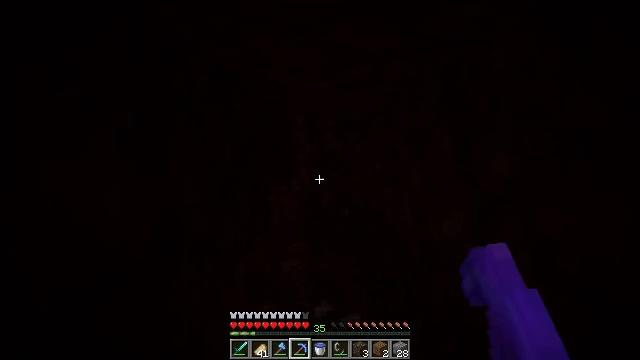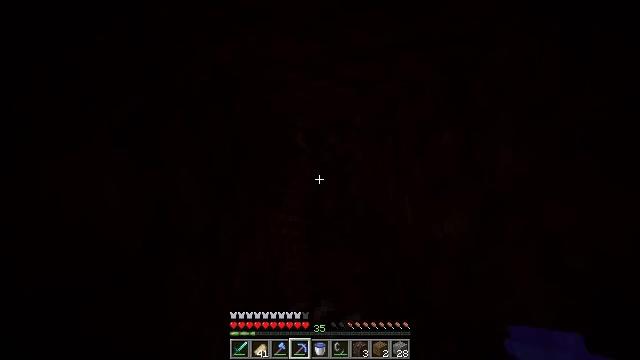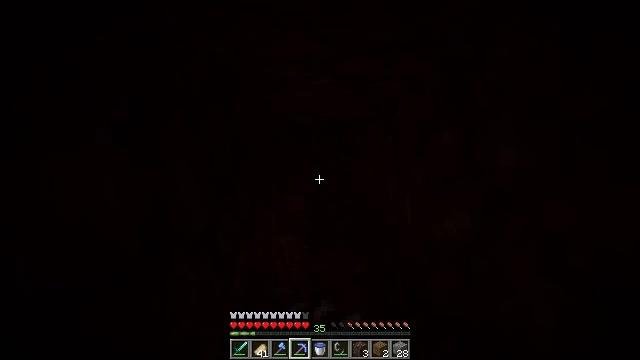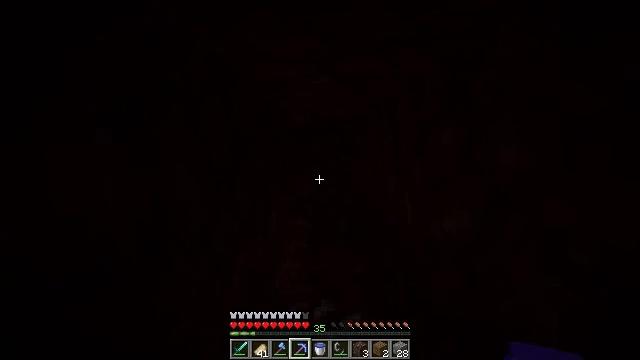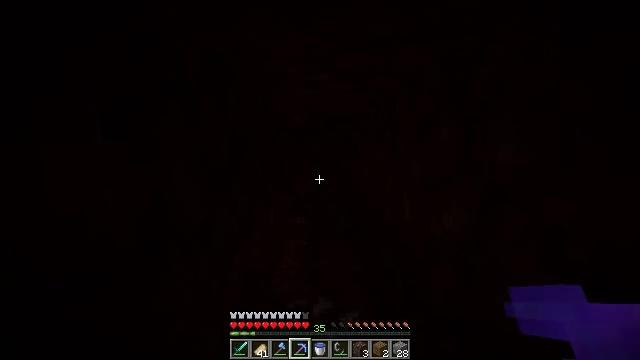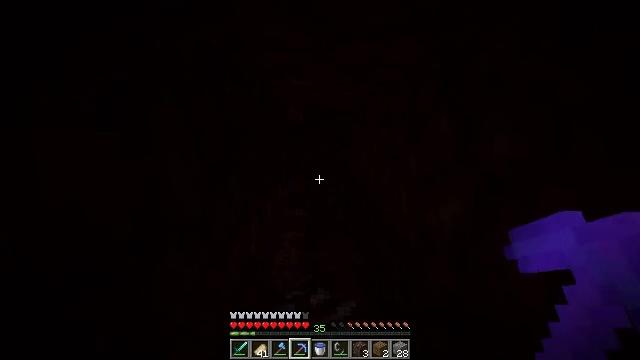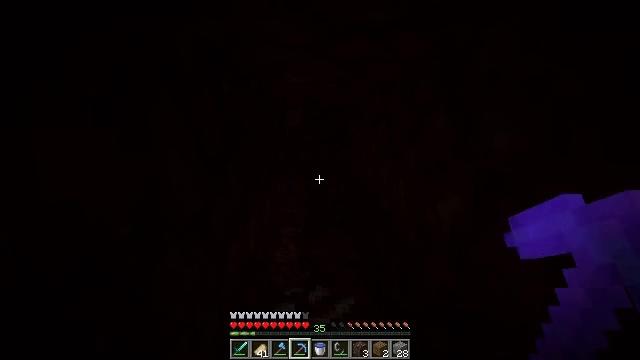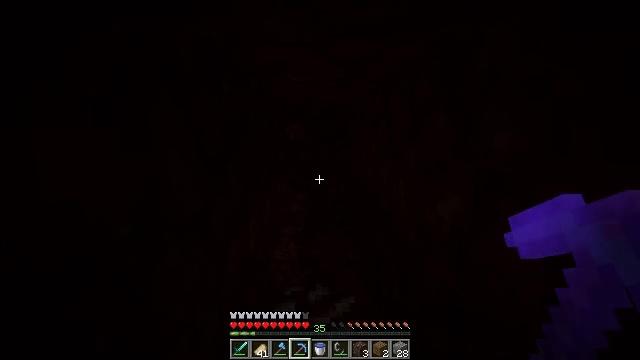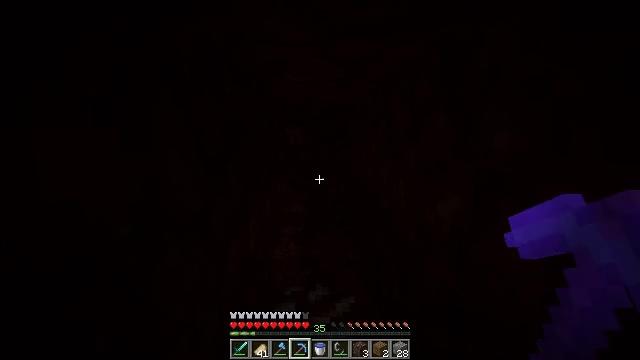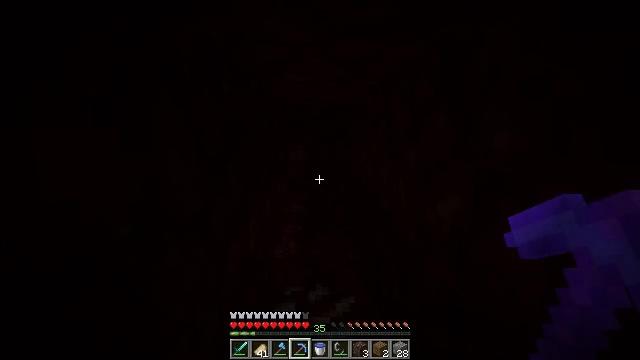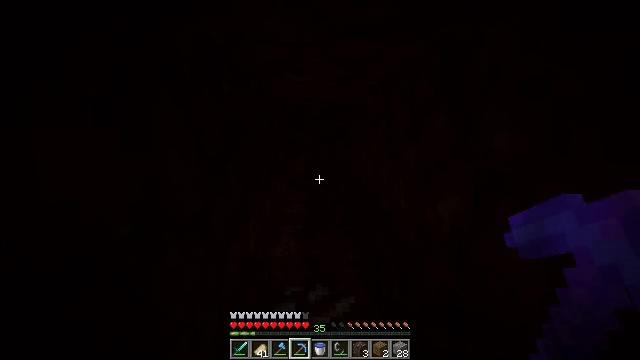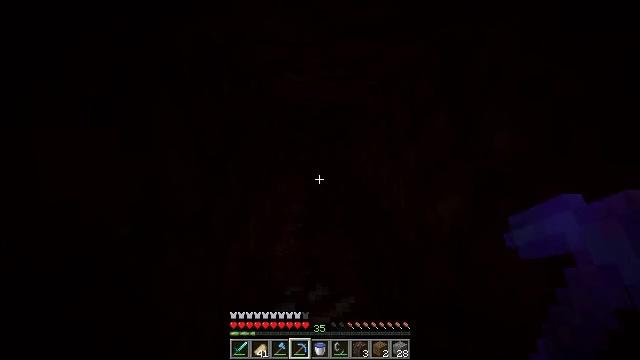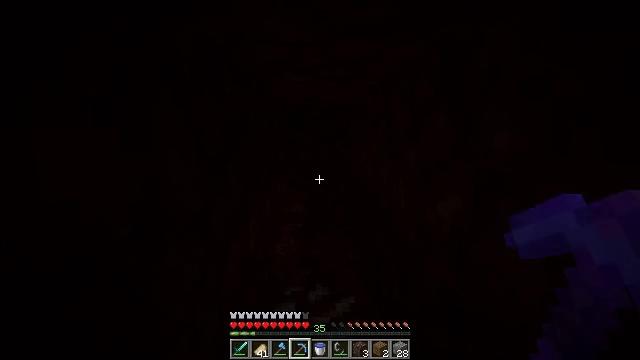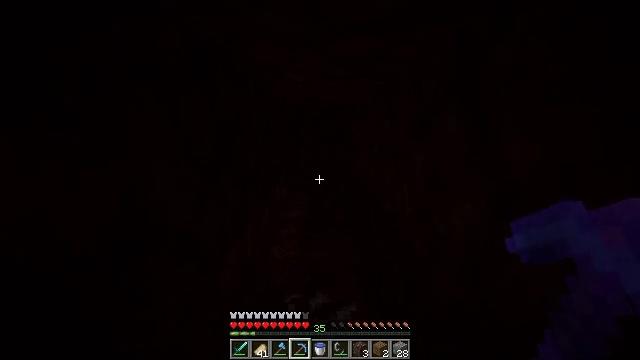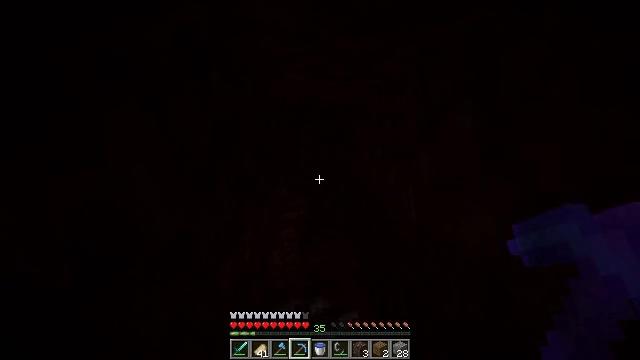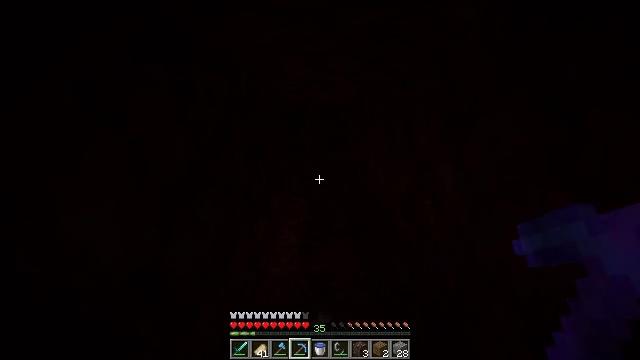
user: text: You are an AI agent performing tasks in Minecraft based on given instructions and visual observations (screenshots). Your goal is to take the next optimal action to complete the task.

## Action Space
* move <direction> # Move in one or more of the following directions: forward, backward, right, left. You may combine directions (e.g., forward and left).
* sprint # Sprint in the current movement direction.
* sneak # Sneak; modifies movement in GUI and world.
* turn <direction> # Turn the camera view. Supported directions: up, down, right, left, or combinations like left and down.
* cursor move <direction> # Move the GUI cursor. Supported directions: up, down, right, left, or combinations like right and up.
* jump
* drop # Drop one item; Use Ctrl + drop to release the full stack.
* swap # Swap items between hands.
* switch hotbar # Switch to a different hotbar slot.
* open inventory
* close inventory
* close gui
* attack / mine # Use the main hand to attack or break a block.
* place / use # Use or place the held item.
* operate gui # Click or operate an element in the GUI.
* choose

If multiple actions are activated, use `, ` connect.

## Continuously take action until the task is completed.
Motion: motion action
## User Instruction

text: Collect nether quartz from the ore block.
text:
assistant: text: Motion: attack / mine
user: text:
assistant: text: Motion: attack / mine
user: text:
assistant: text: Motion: attack / mine
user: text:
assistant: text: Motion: attack / mine
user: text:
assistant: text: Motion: turn down, attack / mine
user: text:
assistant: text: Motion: attack / mine
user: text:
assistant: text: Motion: attack / mine
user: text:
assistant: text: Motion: attack / mine
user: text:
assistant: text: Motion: attack / mine
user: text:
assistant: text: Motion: attack / mine
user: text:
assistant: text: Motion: attack / mine
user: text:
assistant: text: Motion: attack / mine
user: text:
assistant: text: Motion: move forward, attack / mine
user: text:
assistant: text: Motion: move forward, attack / mine
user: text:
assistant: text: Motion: move forward
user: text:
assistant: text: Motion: move forward
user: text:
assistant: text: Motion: move forward
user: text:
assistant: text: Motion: move forward
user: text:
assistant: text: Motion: no_op
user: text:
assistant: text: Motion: no_op
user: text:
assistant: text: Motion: move forward
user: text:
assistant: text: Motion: move forward, turn down
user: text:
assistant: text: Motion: move forward, turn right and down
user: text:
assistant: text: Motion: move forward and move left, turn right and down
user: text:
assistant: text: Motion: move forward and move left, turn right and down
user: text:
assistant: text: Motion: move forward and move left, turn right and down
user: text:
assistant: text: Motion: move forward and move left, turn right and down
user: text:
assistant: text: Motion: move forward and move left, turn right and down
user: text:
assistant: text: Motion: move forward and move left, turn right and down
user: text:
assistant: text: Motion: move forward and move left, turn right and down